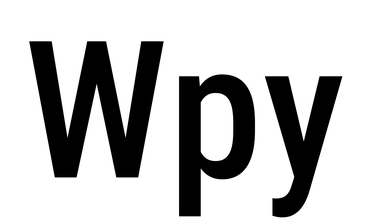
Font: Roboto_Condensed_Medium